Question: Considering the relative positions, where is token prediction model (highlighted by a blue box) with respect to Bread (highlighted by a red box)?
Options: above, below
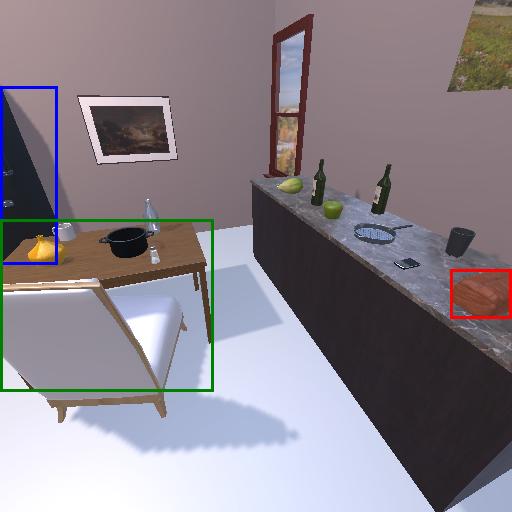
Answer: above